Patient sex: F
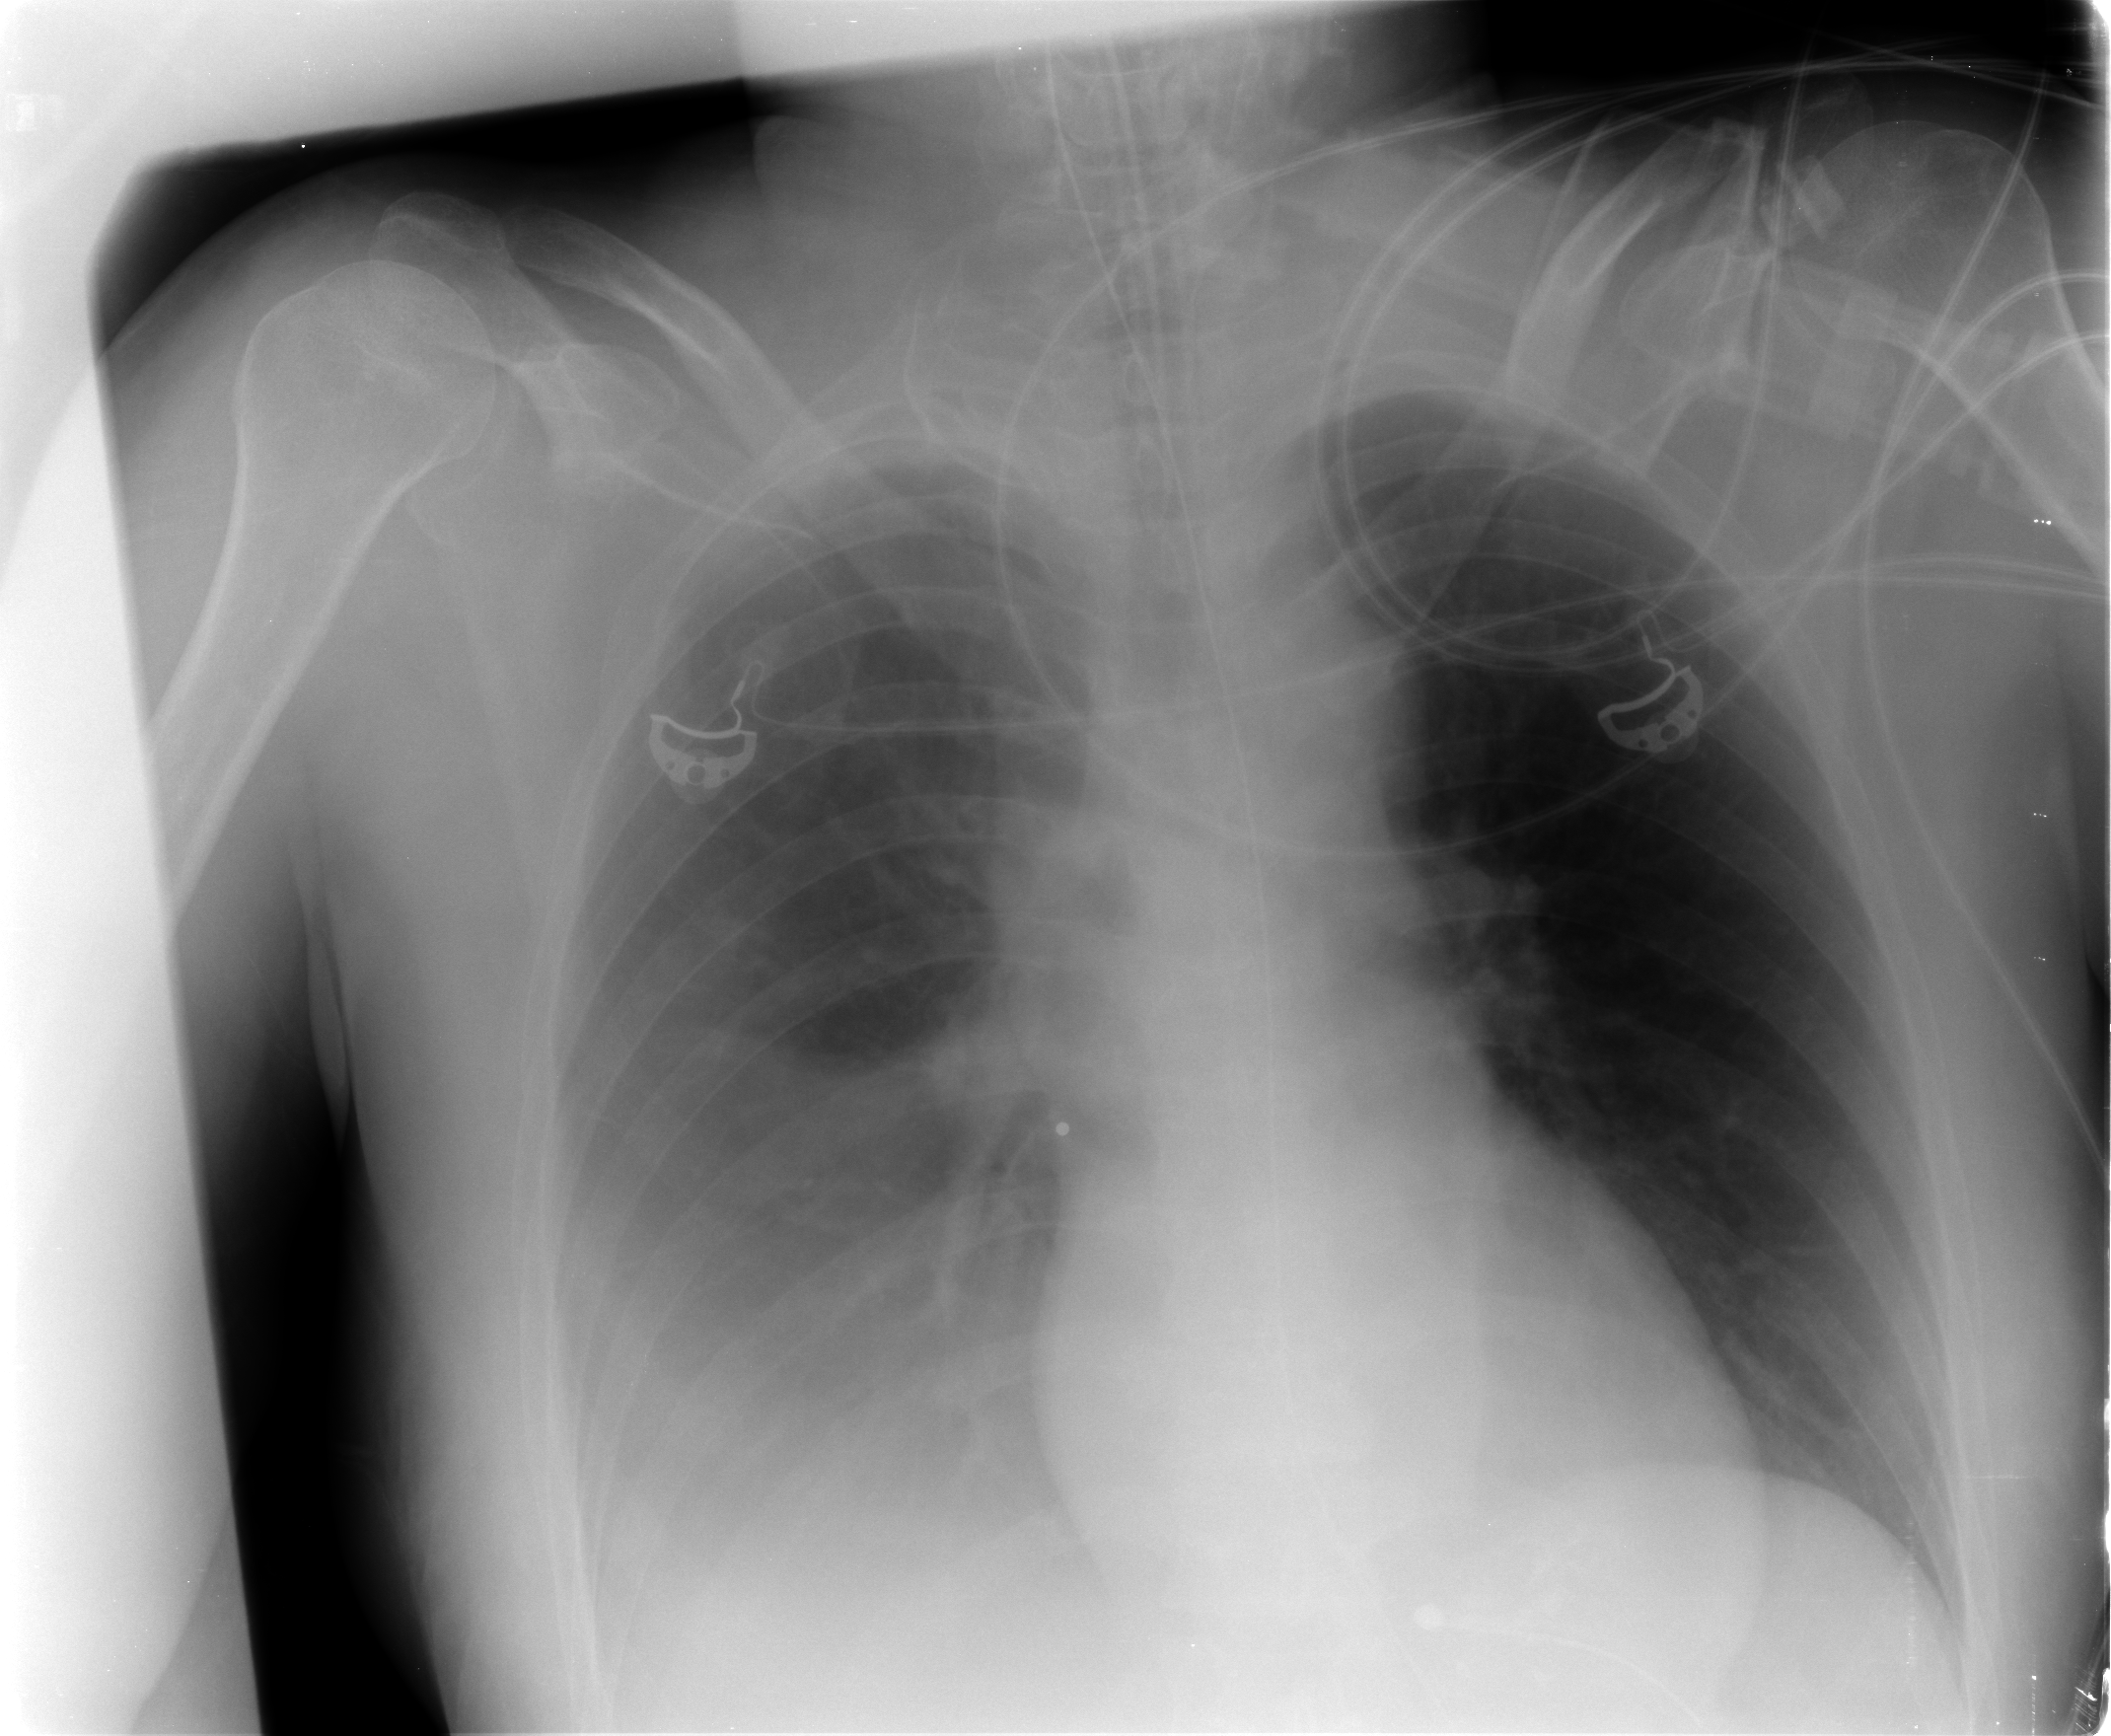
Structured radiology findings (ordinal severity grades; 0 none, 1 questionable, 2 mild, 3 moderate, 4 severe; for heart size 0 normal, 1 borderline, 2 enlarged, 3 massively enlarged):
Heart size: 0
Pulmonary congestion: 0
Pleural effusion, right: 3
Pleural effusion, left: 0
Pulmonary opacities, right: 0
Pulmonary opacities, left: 0
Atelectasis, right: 3
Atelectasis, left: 0